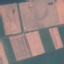
Land use / land cover class: AnnualCrop